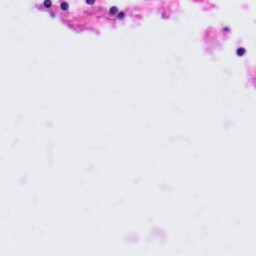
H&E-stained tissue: Tonsil